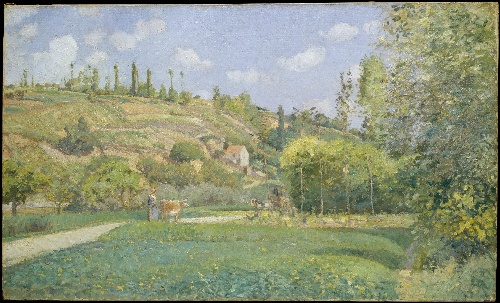
Title: A Cowherd at Valhermeil, Auvers-sur-Oise
Artist: Camille Pissarro
Artist bio: French, Charlotte Amalie, Saint Thomas 1830–1903 Paris
Date: 1874
Object type: Painting
Classification: Paintings
Medium: Oil on canvas
Dimensions: 21 5/8 x 36 1/4 in. (54.9 x 92.1 cm)
Department: European Paintings
Credit line: Gift of Edna H. Sachs, 1956
Accession year: 1956
Repository: Metropolitan Museum of Art, New York, NY
Tags: Farms|Cows|Landscapes